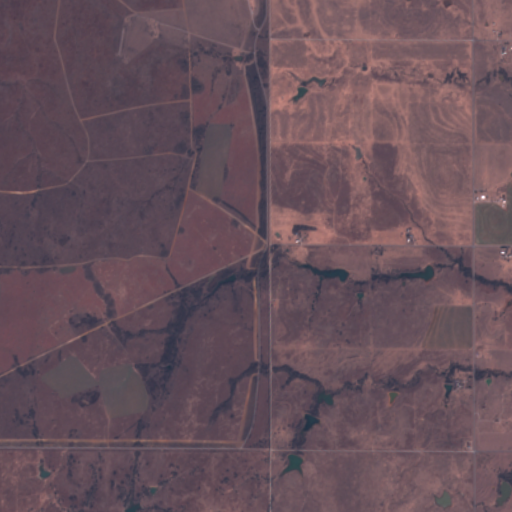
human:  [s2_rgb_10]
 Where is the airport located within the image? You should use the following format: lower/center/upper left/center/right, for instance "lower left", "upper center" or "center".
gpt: The airport is located in the upper left of the image.
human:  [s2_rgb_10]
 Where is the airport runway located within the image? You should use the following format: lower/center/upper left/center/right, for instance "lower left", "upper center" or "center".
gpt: The airport runway is located in the upper left of the image.
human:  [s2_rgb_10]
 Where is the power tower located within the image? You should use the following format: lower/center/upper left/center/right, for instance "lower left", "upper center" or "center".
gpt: There is no power tower in the image.